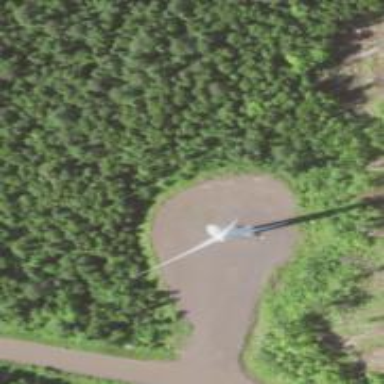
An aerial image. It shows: Wind generator powered by horizontal-axis wind turbine.